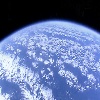
Label: cloud